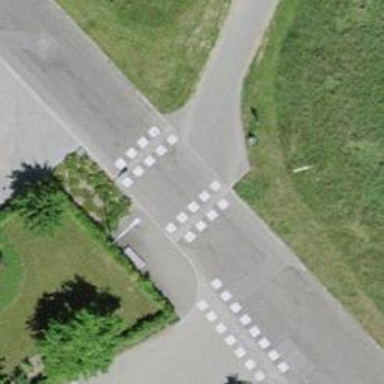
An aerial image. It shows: Table-style traffic calming feature.